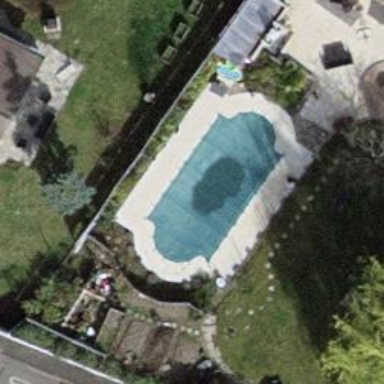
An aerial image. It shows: Swimming pool located in leisure land.